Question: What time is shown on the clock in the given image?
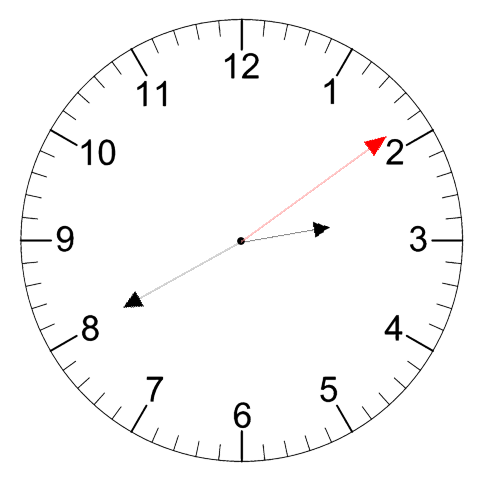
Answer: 02:40:09